Field crop: maize
Growth stage: 2
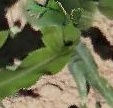
Species: maize